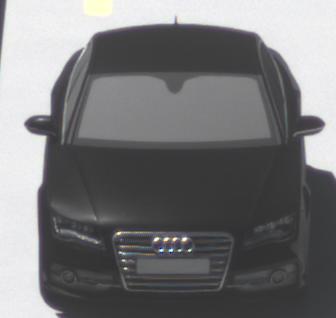
Make: Audi
Model: S7 Sportback cod
Detailed model: S7 (4G) Sportback
Model produced from: 2012/06
Model produced until: 2014/05
Doors: 5
Color: black
Road condition: dry road
Daytime: midday
Contrast: high contrast